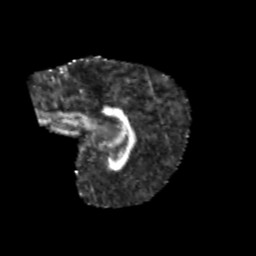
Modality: FA
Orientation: sagittal
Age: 9
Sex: female
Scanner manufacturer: siemens
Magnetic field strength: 3 T
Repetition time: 3.8 s
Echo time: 0.07 s